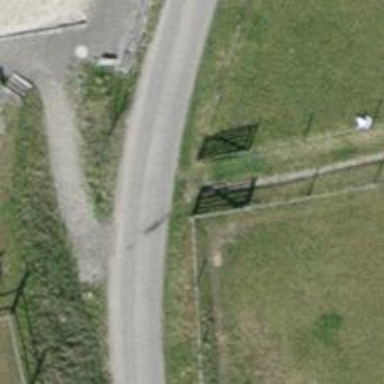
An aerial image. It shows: Gate.